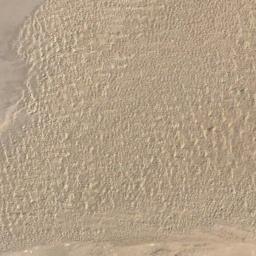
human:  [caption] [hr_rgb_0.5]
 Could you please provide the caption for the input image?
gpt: There are many lines in the desert .

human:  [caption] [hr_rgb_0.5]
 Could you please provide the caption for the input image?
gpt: The desert has yellow sand and lots of small dunes and the desert terrain is flat .

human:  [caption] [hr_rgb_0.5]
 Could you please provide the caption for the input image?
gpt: This is a yellow desert with fish scale texture .

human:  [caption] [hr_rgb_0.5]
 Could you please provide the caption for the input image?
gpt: The desert is full of white sand .

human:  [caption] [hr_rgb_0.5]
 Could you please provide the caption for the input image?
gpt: A yellow sandy desert with many dunes .